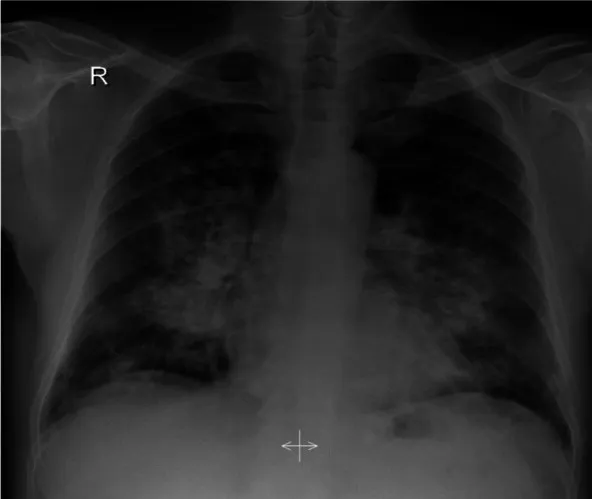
Chest X-ray showing bilateral patchy infiltration upon admission.
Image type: radiology (x_ray)